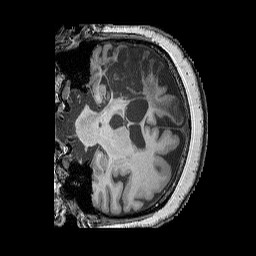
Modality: T1w
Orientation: coronal
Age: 63
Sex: female
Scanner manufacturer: siemens
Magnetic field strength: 3 T
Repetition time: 2.25 s
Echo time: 0.00411 s